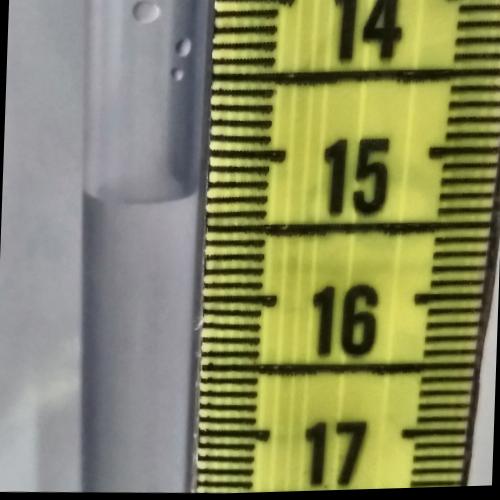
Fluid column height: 15.3 cm